Question: is it possible to do rounded CSS borders once the user has uploaded the image?
I want the css to make a rounded border like the image below:
I know you can do it with CSS3 but I am using aspdotnetstorefront and it forces IE7 mode.
So any css needs to work with IE7.. :(

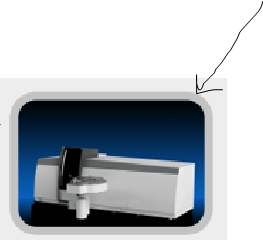
Answer: <URL> would save your life
'''
-webkit-border-radius: 20px;
-moz-border-radius: 20px;
border-radius: 20px;
background: #EEFF99;
behavior: url(/PIE.htc);
'''